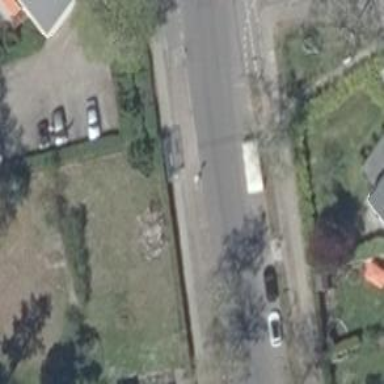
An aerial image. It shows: Public transport stop position.